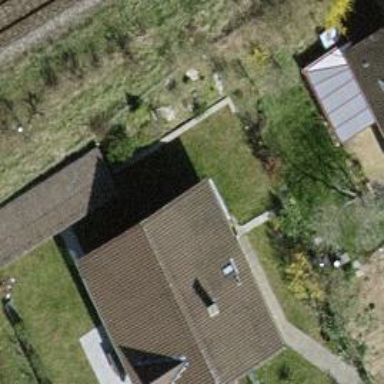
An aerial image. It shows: Simple house.